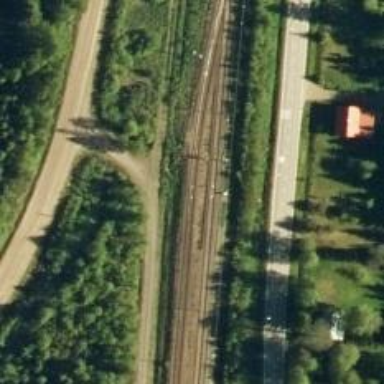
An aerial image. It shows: Rail siding with electrified contact lines for trains.